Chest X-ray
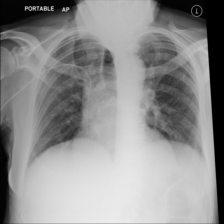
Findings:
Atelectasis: negative
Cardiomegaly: negative
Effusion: negative
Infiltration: negative
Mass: negative
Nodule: negative
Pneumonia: negative
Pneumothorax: negative
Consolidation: negative
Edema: negative
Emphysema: negative
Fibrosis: negative
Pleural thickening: negative
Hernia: negative